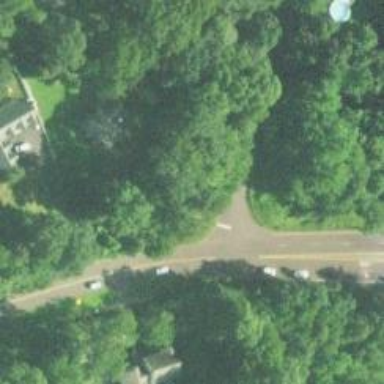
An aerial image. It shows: Road with stop sign.